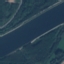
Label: River